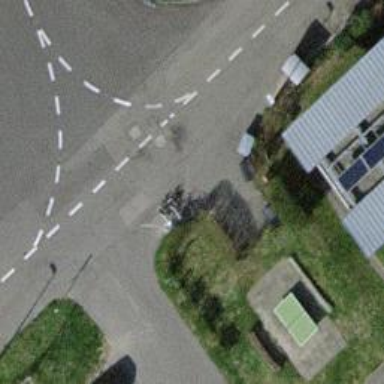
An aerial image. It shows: Recycling container in the area designated for recycling.